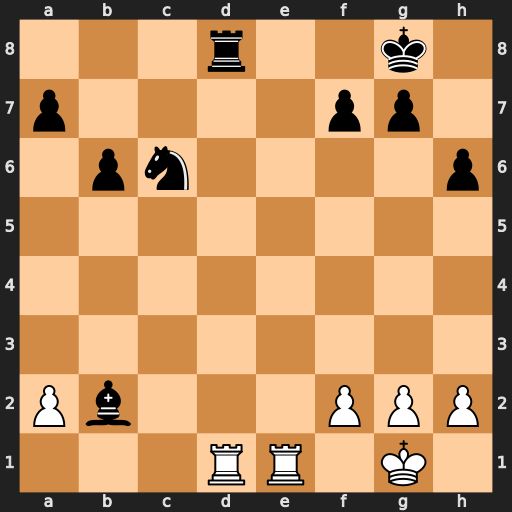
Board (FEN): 3r2k1/p4pp1/1pn4p/8/8/8/Pb3PPP/3RR1K1
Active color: w
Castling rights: -
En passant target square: -
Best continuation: Rxd8+ Nxd8 Re8+ Kh7 Rxd8